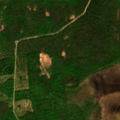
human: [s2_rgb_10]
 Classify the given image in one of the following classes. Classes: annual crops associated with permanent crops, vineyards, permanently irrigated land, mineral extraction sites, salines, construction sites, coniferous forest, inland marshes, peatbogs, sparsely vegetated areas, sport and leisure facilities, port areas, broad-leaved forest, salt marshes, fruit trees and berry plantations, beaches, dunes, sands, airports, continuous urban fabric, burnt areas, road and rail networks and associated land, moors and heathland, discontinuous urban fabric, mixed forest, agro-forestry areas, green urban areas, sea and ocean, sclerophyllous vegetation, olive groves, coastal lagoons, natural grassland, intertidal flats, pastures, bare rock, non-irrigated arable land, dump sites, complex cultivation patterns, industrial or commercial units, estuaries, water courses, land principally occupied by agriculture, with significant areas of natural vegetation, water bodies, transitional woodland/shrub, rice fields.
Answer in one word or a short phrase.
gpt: coniferous forest, mixed forest, transitional woodland/shrub, peatbogs